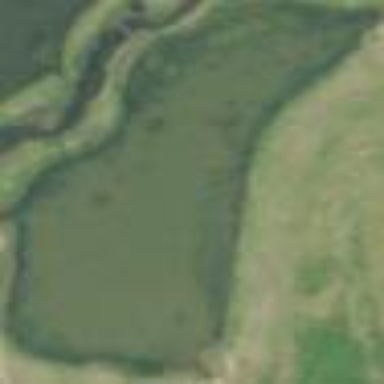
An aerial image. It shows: Pond surrounded by natural water.